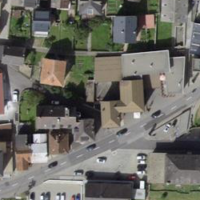
EUNIS habitat code: 54
Species observed at this site:
Eudonia sudetica
Nomophila noctuella